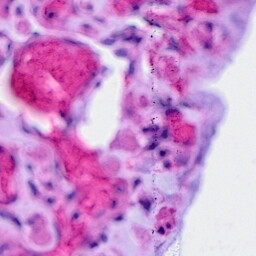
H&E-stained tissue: Ovarian